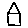
Label: house